Question: I created a simple tcp server using code
'''
var net = require('net');
// Setup a tcp server
var server = net.createServer(function (socket) {
socket.addListener("connect", function () {
console.log('hello');
sys.puts("Connection from " + socket.remoteAddress);
socket.end("Hello World
");
});
});
server.listen(7000, "127.0.0.1");
console.log("TCP server listening on port 7000 at 127.0.0.1");
'''
It started successfully, but how can I send some test msg to that tcp server, I tried SocketTest v.3 but not console output.

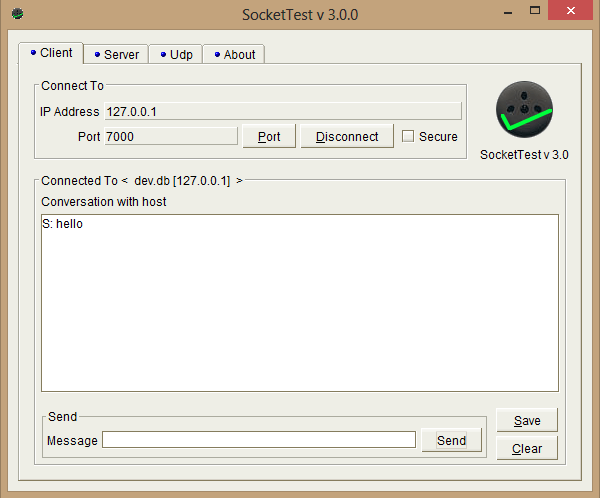
Answer: Use 'data' event handler to receive data in the server.
'''
socket.on('data', function(data) {
console.log(data);
// echo back
socket.write('You said '+data);
});
'''